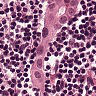
Metastatic tissue present: yes